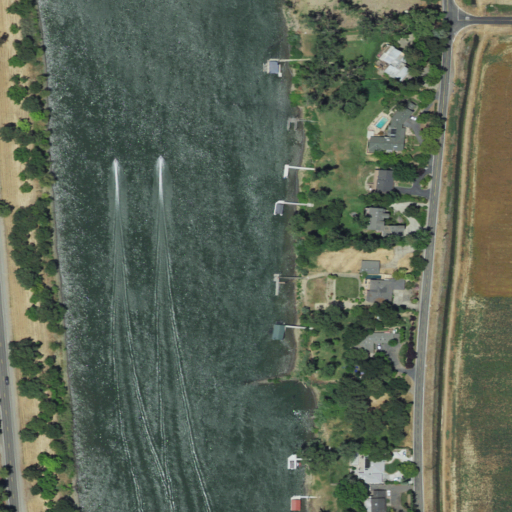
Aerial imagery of bar in California named Sixmile Bar (historical) containing open water, low intensity development, open development, cultivated crops, herbaceous wetlands, woody wetlands, grassland, and medium intensity development